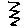
Label: zigzag